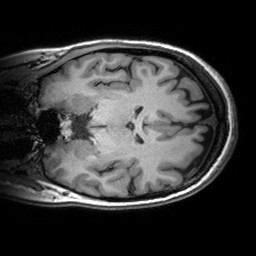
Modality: T1w
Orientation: coronal
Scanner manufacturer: siemens
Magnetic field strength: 3 T
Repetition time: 2.53 s
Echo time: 0.00299 s